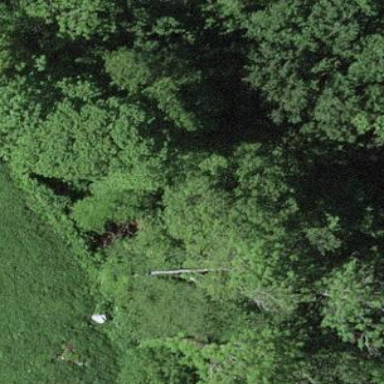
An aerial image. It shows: Forest area.